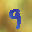
Label: 9